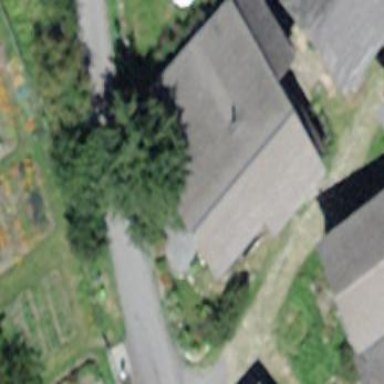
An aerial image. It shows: Simple house.